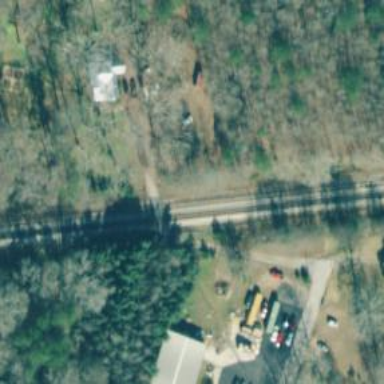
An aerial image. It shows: Level crossing along the railway.